Question: I have a 'UICollectionView' with items. I want items in center be full color, and items closer to vertical borders of collection view to slowly fade.
I came up with my custom implementation of 'layoutAttributesForElementsInRect' but it doesn't seem to work as intended.
First, it's getting rarely called. Once at startup and sometimes later, usually when I'm near 'collectionView' end.
Second, I fail to get normalized distance, it goes from -2 to 6, and I just want 0 to 1.
What exactly am I failing here? I take the visible rect and calculate distance from cell center to its edges and then normalize it.
'''
- (NSArray *)layoutAttributesForElementsInRect:(CGRect)rect
{
NSArray *attribs = [super layoutAttributesForElementsInRect:rect];
CGRect visibleRect;
visibleRect.origin = self.collectionView.contentOffset;
visibleRect.size = self.collectionView.bounds.size;
for (UICollectionViewLayoutAttributes *attributes in attribs) {
if (CGRectIntersectsRect(attributes.frame, rect)) {
CGFloat distanceFromCenter = CGRectGetMidY(visibleRect) - attributes.center.y;
CGFloat normalizedDistance = distanceFromCenter / (visibleRect.size.height / 2);
attributes.alpha = 1 - normalizedDistance;
}
}
return attribs;
}
'''
Update:
Here is what I want:

When the top line of dates (22-28) approaches the edge of collection view, I want them to slowly fade out. Same goes about the bottom row. As you can see dates 1 and 2 are already not visible since they were light grey color. Dates 1-31 are black because I highlight the month that occupies the majority of view now.
I do this via scroll view delegate method after each scroll now, but this is very ugly code.
I want to do the same in the layout attributes method.
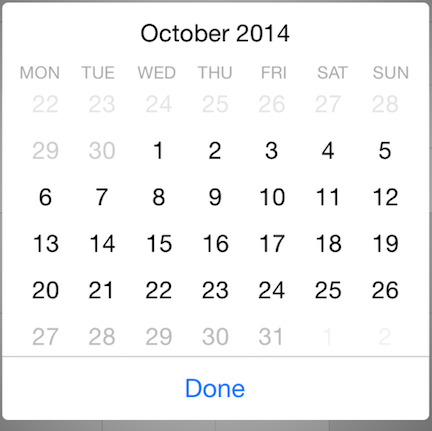
Answer: I'm afraid I don't think you are going to have much luck with this. I think 'layoutAtrributesForElementsInRect' is getting called so rarely because, as far as the collectionView is concerned, it's "content view" is not changing - only the contentOffset. Your scrollView delegate code should be able to recognise when the offset changes, so (presumably) you can force reload the relevant cells to give them the right alpha.
As regards your normalising code, I guess the Rect being passed to the method must be way bigger than the bounds of the collectionView - have you tried logging to establish exactly which Rect is being passed? Or maybe super is lazy and passes attributes for everything, whether they are in that Rect or not. Your 'CGRectIntersectsRect' ought to catch that, but that too will potentially include cells whose edge falls within the Rect but whose centre falls outside. And to cope with the negative values, you should use 'fabs' to get the absolute value of the distance from centre.